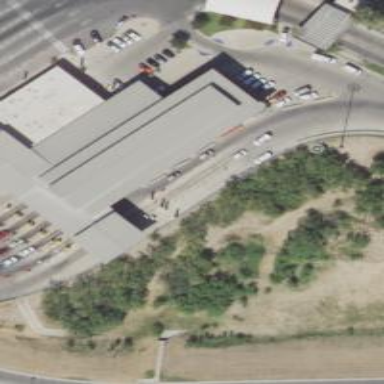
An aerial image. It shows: Border control barrier.